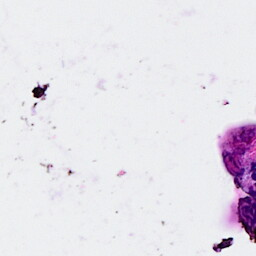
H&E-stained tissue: Breast